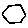
Label: hexagon